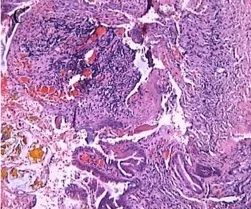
C. Pathological examination of the biliary anastomotic tissue.
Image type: pathology (h&e)